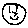
Label: smiley face